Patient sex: M
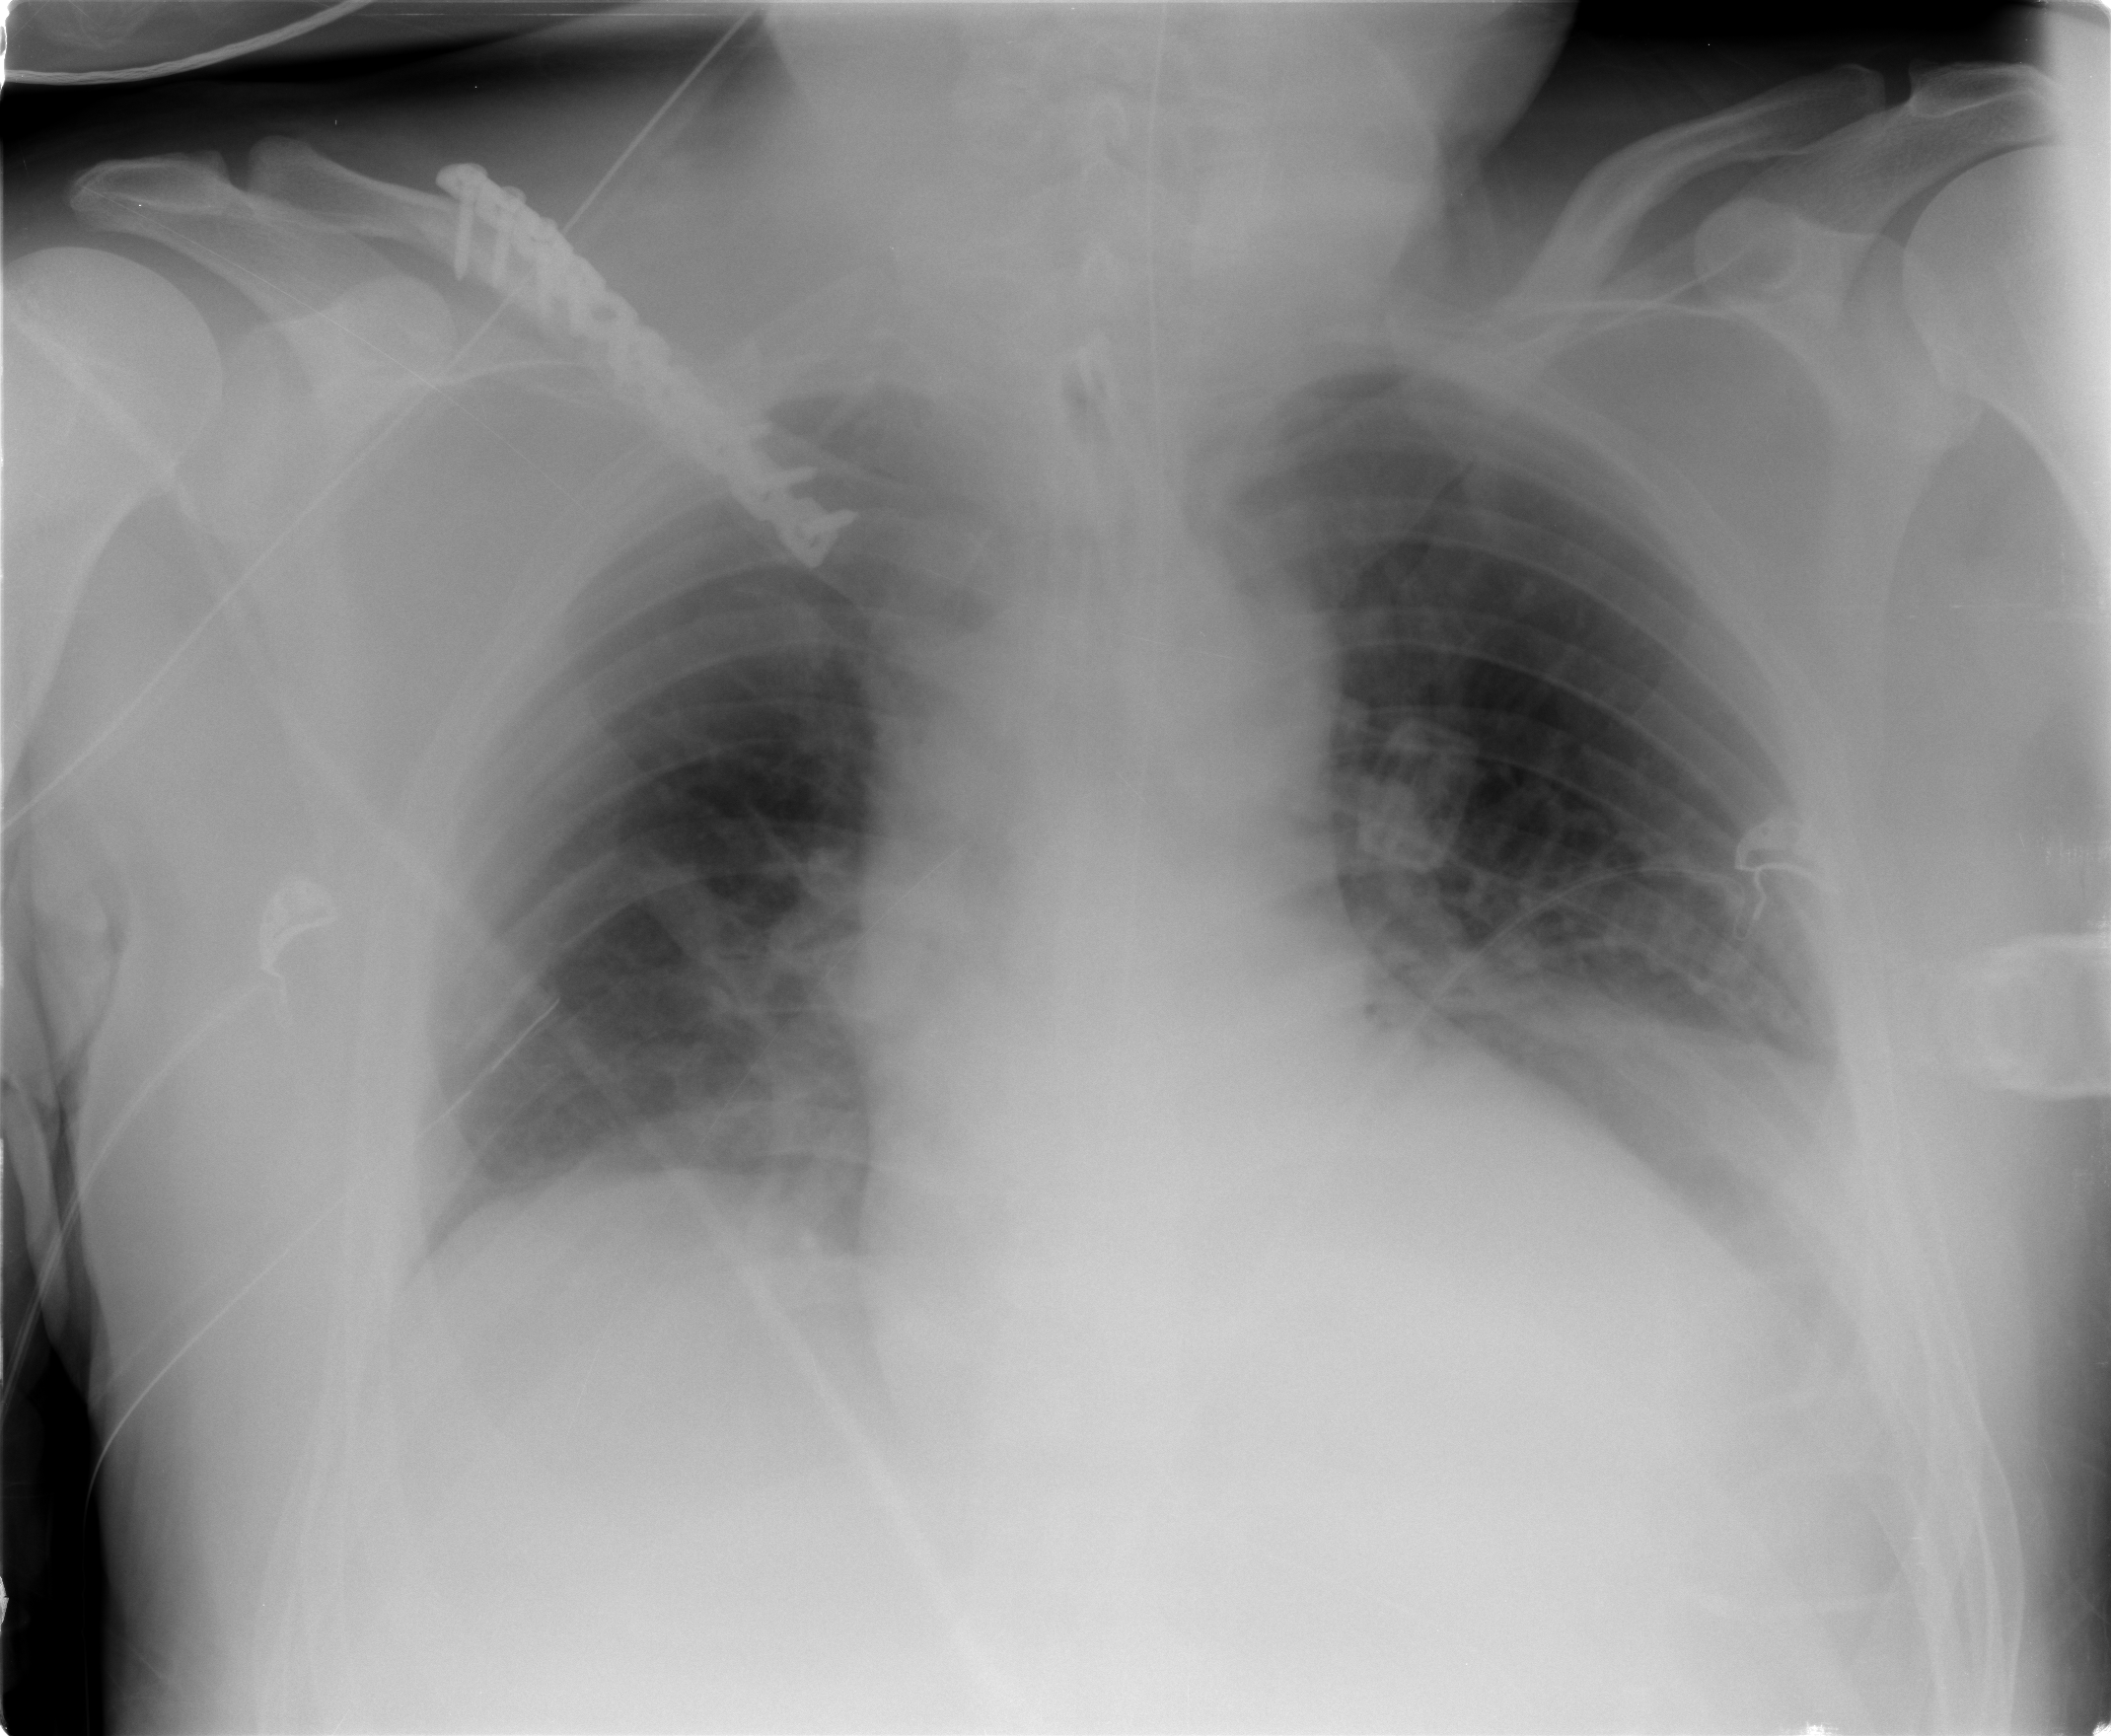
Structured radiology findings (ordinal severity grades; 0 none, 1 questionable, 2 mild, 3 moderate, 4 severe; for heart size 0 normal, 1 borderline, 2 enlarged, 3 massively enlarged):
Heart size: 0
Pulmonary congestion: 0
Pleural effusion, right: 0
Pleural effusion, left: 0
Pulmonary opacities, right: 0
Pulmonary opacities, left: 0
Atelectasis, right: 0
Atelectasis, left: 1